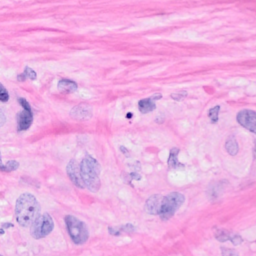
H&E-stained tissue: Breast